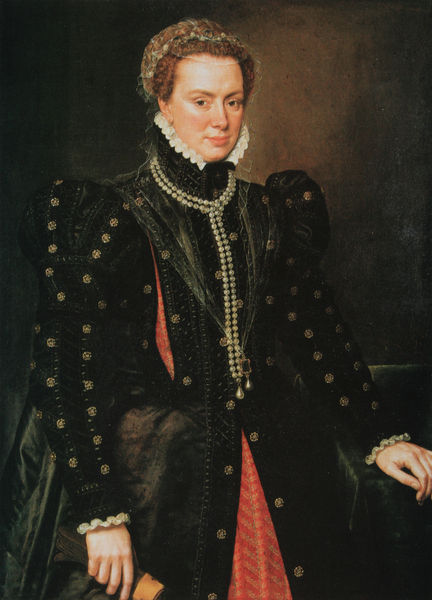
Titel: Herzogin Margarete von Parma
Künstler: Antonis Mor
Standort: Berlin
Institution: Staatliche Museen Preußischer Kulturbesitz, Gemäldegalerie
Schlagwörter: dunkel, gemälde, hand, weiß, frauen, braun, frau, frisur, haar, handschuh, handschuhe, kleid, licht, mund, nase, ohr, schwarz, stuhl, tisch, zeichnung, blick, dame, rot, schleier, fest, fächer, haube, rock, augen, barock, gesicht, haarschmuck, halten, kragen, samt, spitze, trauer, ärmel, bild, bildnis, hals, hände, portrait, porträt, reiche, tischdecke, tischtuch, öl, auge, gold, haare, halbfigur, reich, sessel, adel, locken, perle, perlen, puffärmel, schultern, adelige, lehne, kette, ölgemälde, zopf, rüschen, knöpfe, perlenkette, haarkranz, stehkragen, niederländisch, krause, brokat, etui, mittelalter, wams, adelig, adlige, elisabeth, herrscherin, königin, maria stuart, netz, krinoline, englisch, kaiserin, royal, protrait, tudor, geschlitzt, aristokratin, naase, herscherrin, haarnet, velaquez